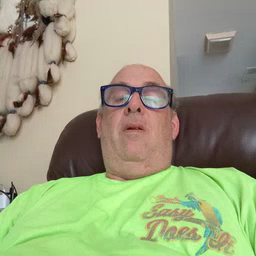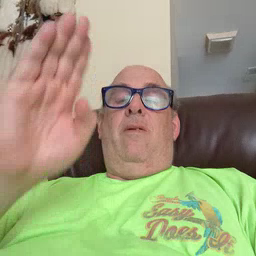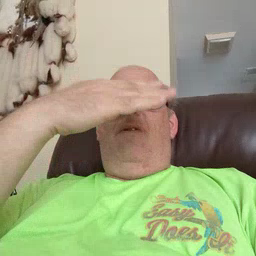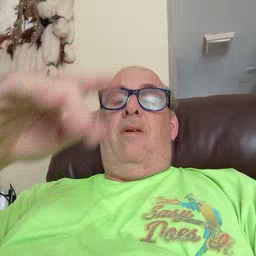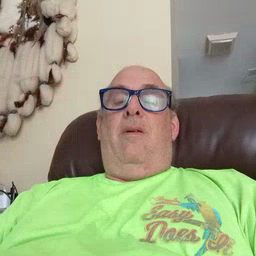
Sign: flag